Interaction volume radius: 10 \u00c5
Interaction volume height: 10 \u00c5
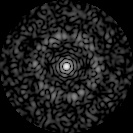
Disorder parameter: 0.8131